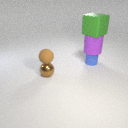
large purple rubber cylinder to the right of small brown rubber sphere